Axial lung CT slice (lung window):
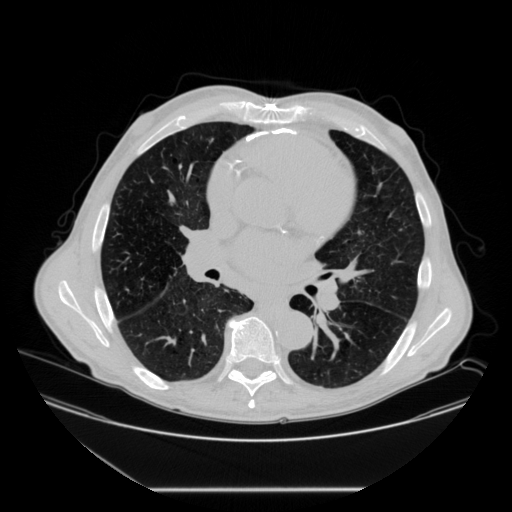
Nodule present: no